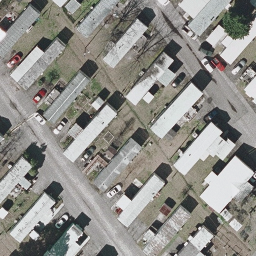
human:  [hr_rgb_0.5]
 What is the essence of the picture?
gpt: mobile home park